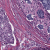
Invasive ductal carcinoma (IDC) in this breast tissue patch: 0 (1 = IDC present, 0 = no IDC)